八年级 · 解析几何
如图, 矩形 $O A B C$ 的顶点 $A 、 C$ 分别在 $x$ 轴和 $y$ 轴上, 点 $B$ 的坐标为 $(2,3)$, 双曲线 $y=\frac{k}{x}(x>0)$,的图象经过 $B C$ 上的点 $D$ 与 $A B$ 交于点 $E$, 连接 $D E$, 若 $E$ 是 $A B$ 的中点.

(1)求 $D$ 点的坐标;

(2)点 $F$ 是 $O C$ 边上一点, 若 $\triangle F B C$ 和 $\triangle D E B$ 相似, 求 $B F$ 的解析式;

(3)若点 $P(m, 3 m+6)$ 也在此反比例函数的图象上(其中 $m>0$ ), 过 $P$ 点作 $x$ 轴的垂线, 交 $x$ 轴于点 $M$, 若线段 $P M$ 上存在一点 $Q$, 使得 $\triangle O Q M$ 的面积是 $\frac{1}{2}$, 设 $Q$ 点的纵坐标为 $n$, 求 $n^{2}-2 n+9$ 的值.
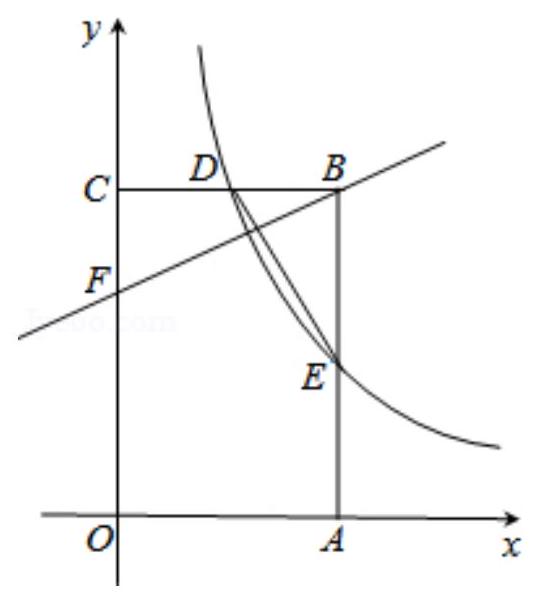
答案: 解: (1) $\because$ 四边形 $O A B C$ 是矩形,

$\therefore O A=B C, A B=O C$,

$\because B(2,3), E$ 为 $A B$ 的中点,

$\therefore A B=O C=3, O A=B C=2, A E=B E=\frac{1}{2} A B=\frac{3}{2}$,

$\therefore E\left(2, \frac{3}{2}\right)$,

$\therefore k=2 \times \frac{3}{2}=3$,

$\therefore$ 双曲线解析式为: $y=\frac{3}{x}$;

$\because$ 点 $D$ 在双曲线 $y=\frac{3}{x}(x>0)$ 上,
$\therefore O C \cdot C D=3$,

$\therefore C D=1$,

$\therefore$ 点 $D$ 的坐标为: $(1,3)$;

(2) $\because B C=2, C D=1$,

$\therefore B D=1$,

分两种情况:

(1) $\triangle F B C$ 和 $\triangle D E B$ 相似, 当 $B D$ 和 $B C$ 是对应边时, $\frac{B D}{B E}=\frac{B C}{C F}$,

即 $\frac{1}{\frac{3}{2}}=\frac{2}{C F} ，$

$\therefore C F=3$,

$\therefore F(0,0)$,

即 $F$ 与 $O$ 重合，

设直线 $B F$ 的解析式为: $y=k x$,

把点 $B(2,3)$ 代入得: $k=\frac{3}{2}$,

$\therefore$ 直线 $B F$ 的解析式为: $y=\frac{3}{2} x$;

(2) $\triangle F B C$ 和 $\triangle D E B$ 相似, 当 $B D$ 与 $C F$ 是对应边时, $\frac{B D}{B E}=\frac{C F}{B C}$,

即 $\frac{1}{\frac{3}{2}}=\frac{C F}{2}$,

$\therefore C F=\frac{4}{3}$,

$\therefore O F=3-\frac{4}{3}=\frac{5}{3}$,

$\therefore F\left(0, \frac{4}{3}\right)$,

设直线 $B F$ 的解析式为: $y=a x+c$,

把 $B(2,3), F\left(0, \frac{5}{3}\right)$ 代入得: $\left\{\begin{array}{l}2 a+c=3 \\ c=\frac{5}{3}\end{array}\right.$,

解得: $a=\frac{2}{3}, c=\frac{5}{3}$,

$\therefore$ 直线 $B F$ 的解析式为: $y=\frac{2}{3} x+\frac{5}{3}$;

综上所述: 若 $\triangle F B C$ 和 $\triangle D E B$ 相似, $B F$ 的解析式为: $y=\frac{3}{2} x$, 或 $y=\frac{2}{3} x+\frac{5}{3}$;

(3) $\because$ 点 $P(m, 3 m+6)$ 在反比例函数 $y=\frac{3}{x}$ 的图象上,
$\therefore m(3 m+6)=3$,

整理得: $m^{2}+2 m-1=0$,

$\because P Q \perp x$ 轴,

$\therefore Q$ 点的坐标为: $(m, n)$

$\because \triangle O Q M$ 的面积为 $\frac{1}{2}$,

$\therefore \frac{1}{2} O M \cdot Q M=\frac{1}{2}$,

$\therefore O M \cdot Q M=1$,

$\because m>0$,

$\therefore m \cdot n=1$

$\therefore m=\frac{1}{n}$,

代入 $m^{2}+2 m-1=0$ 得: $\frac{1}{n^{2}}+\frac{2}{n}-1=0$,

即 $n^{2}-2 n-1=0 ，$

$\therefore n^{2}-2 n=1$,

$\therefore n^{2}-2 n+9=10$.